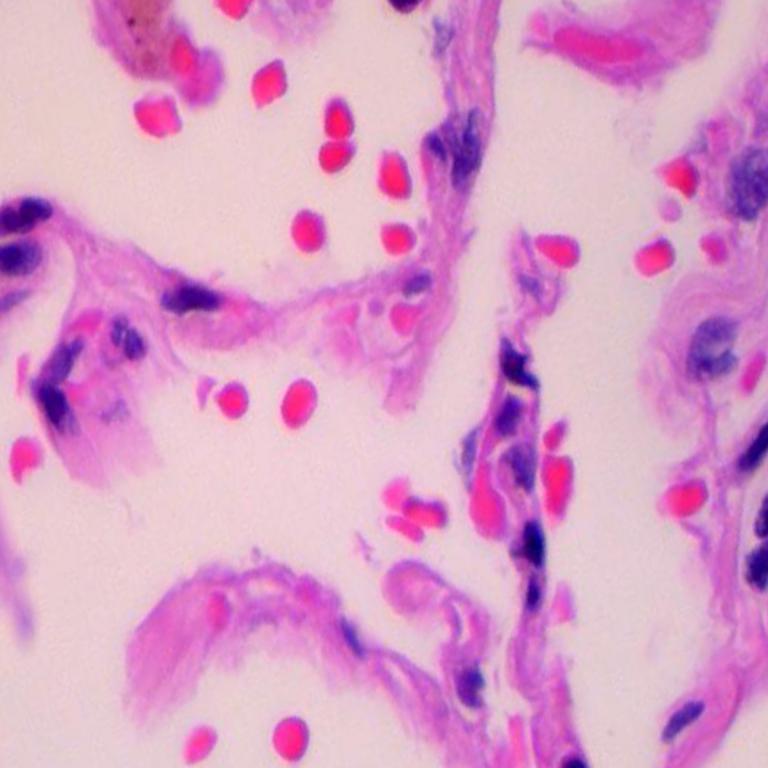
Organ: lung
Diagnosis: benign